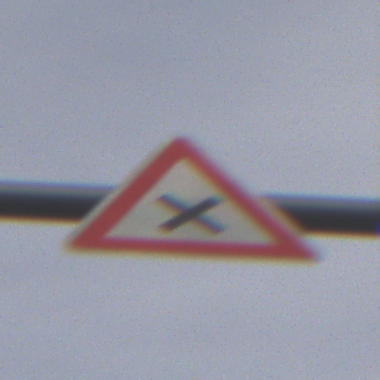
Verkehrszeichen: KreuzungOderEinmuendung
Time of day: SunriseSunset
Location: Outdoor (Urban)
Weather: PartlyCloudy
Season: NotSpecified
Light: Natural